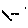
Label: line